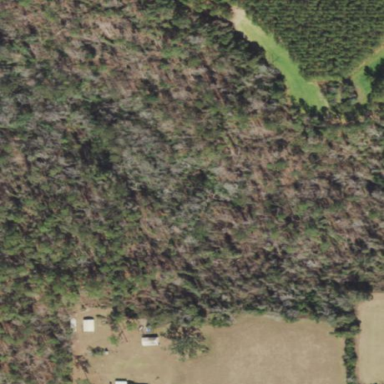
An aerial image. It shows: Mixed leaf woodland.